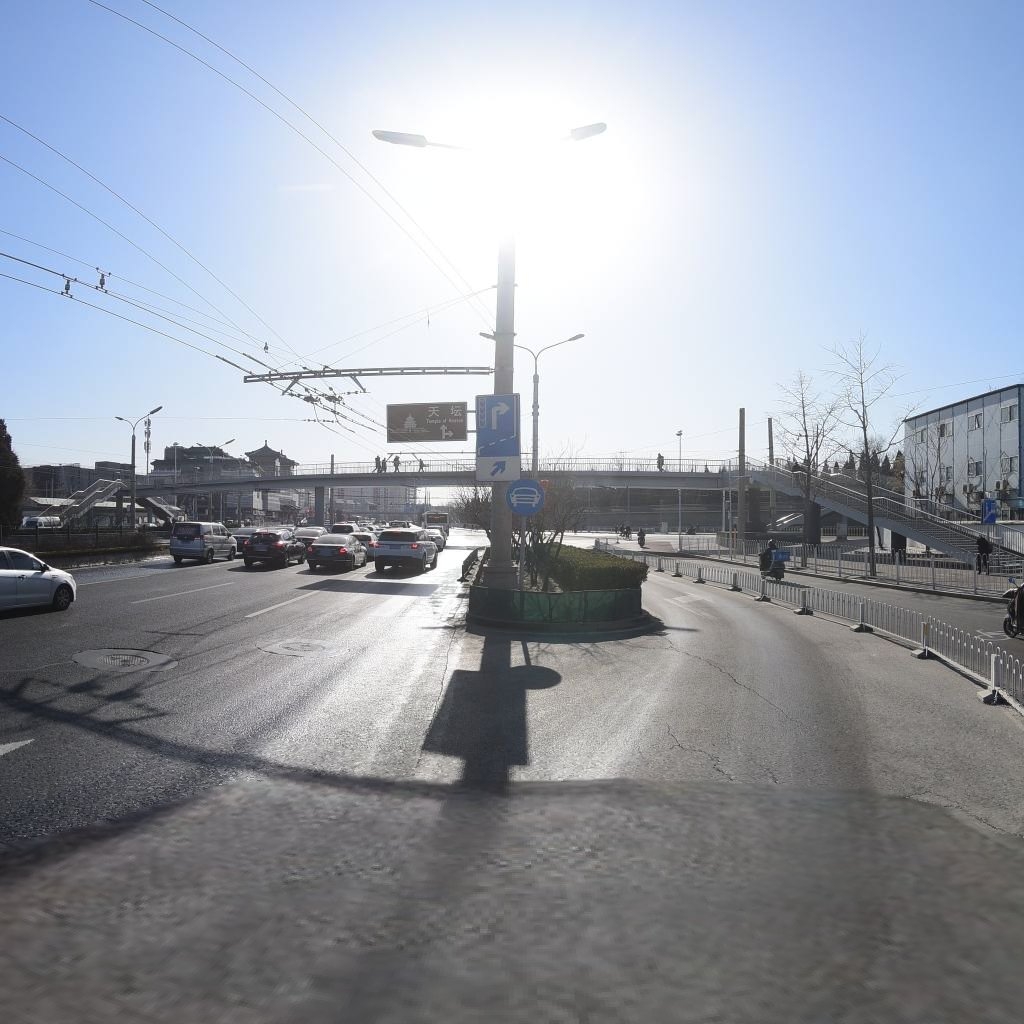
Region: Dongcheng
Road damage annotations: longitudinal crack, longitudinal crack, manhole cover, manhole cover, longitudinal crack, longitudinal crack, longitudinal patch